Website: slack
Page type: billing-address
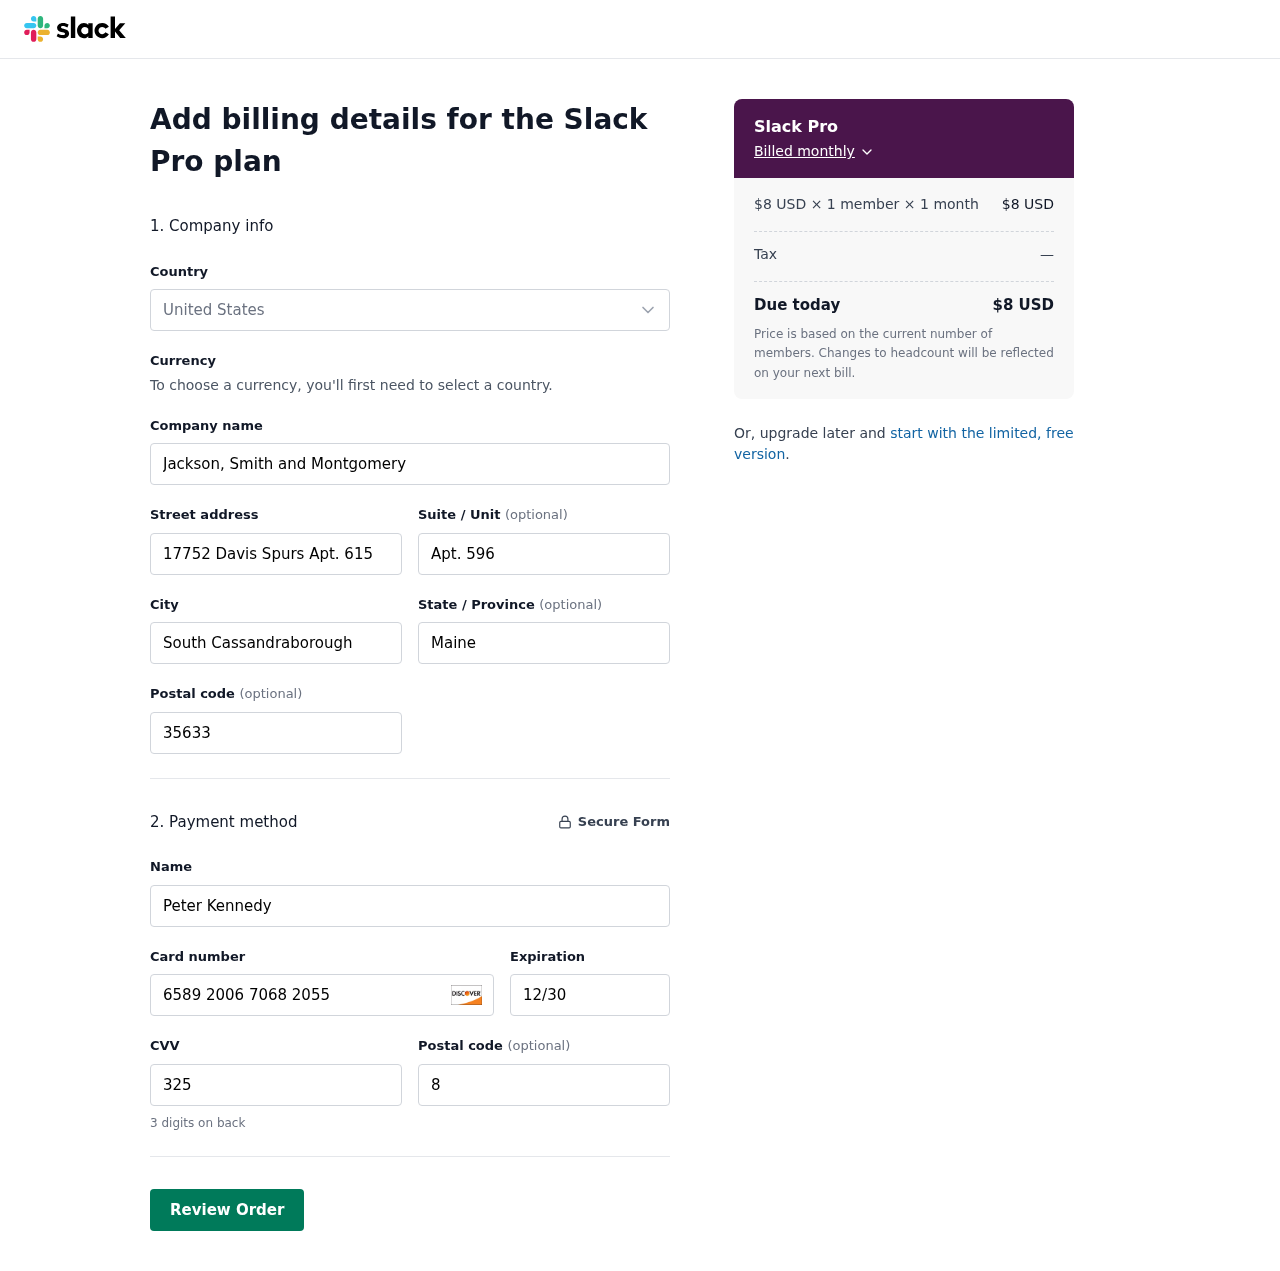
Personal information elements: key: PII_CARD_CVV
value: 325
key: PII_CARD_EXPIRY
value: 12/30
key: PII_CARD_NUMBER
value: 6589 2006 7068 2055
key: PII_CITY
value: South Cassandraborough
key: PII_COMPANY
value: Jackson, Smith and Montgomery
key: PII_COUNTRY
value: United States
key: PII_FULLNAME
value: Peter Kennedy
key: PII_POSTCODE
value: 35633
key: PII_POSTCODE2
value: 87832
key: PII_STATE
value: Maine
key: PII_STREET
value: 17752 Davis Spurs Apt. 615
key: PII_STREET2
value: Apt. 596
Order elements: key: ORDER_PLAN_PRICE
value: $8 USD
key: ORDER_NUM_MEMBERS
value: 1 member
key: ORDER_NUM_MONTHS
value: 1 month
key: ORDER_SUBTOTAL
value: $8 USD
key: ORDER_TAX
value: —
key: ORDER_TOTAL
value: $8 USD